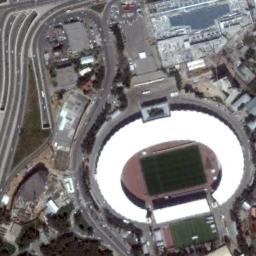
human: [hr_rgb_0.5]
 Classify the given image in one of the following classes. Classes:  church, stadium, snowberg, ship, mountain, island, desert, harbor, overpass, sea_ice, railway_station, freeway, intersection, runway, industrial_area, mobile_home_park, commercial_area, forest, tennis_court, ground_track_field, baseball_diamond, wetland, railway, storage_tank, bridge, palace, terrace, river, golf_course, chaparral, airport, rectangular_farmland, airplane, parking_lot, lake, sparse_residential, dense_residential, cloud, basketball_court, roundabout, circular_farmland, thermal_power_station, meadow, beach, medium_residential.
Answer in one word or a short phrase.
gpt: stadium